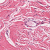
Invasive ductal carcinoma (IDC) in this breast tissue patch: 0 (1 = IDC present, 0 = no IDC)